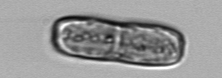
Label: Ephemera